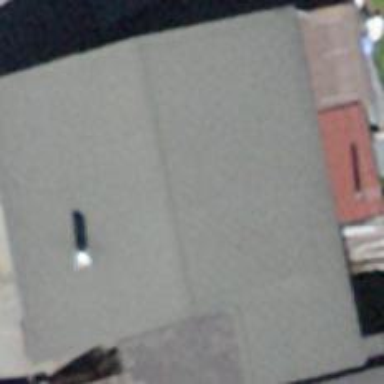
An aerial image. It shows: Building with tiled roof.